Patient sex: F
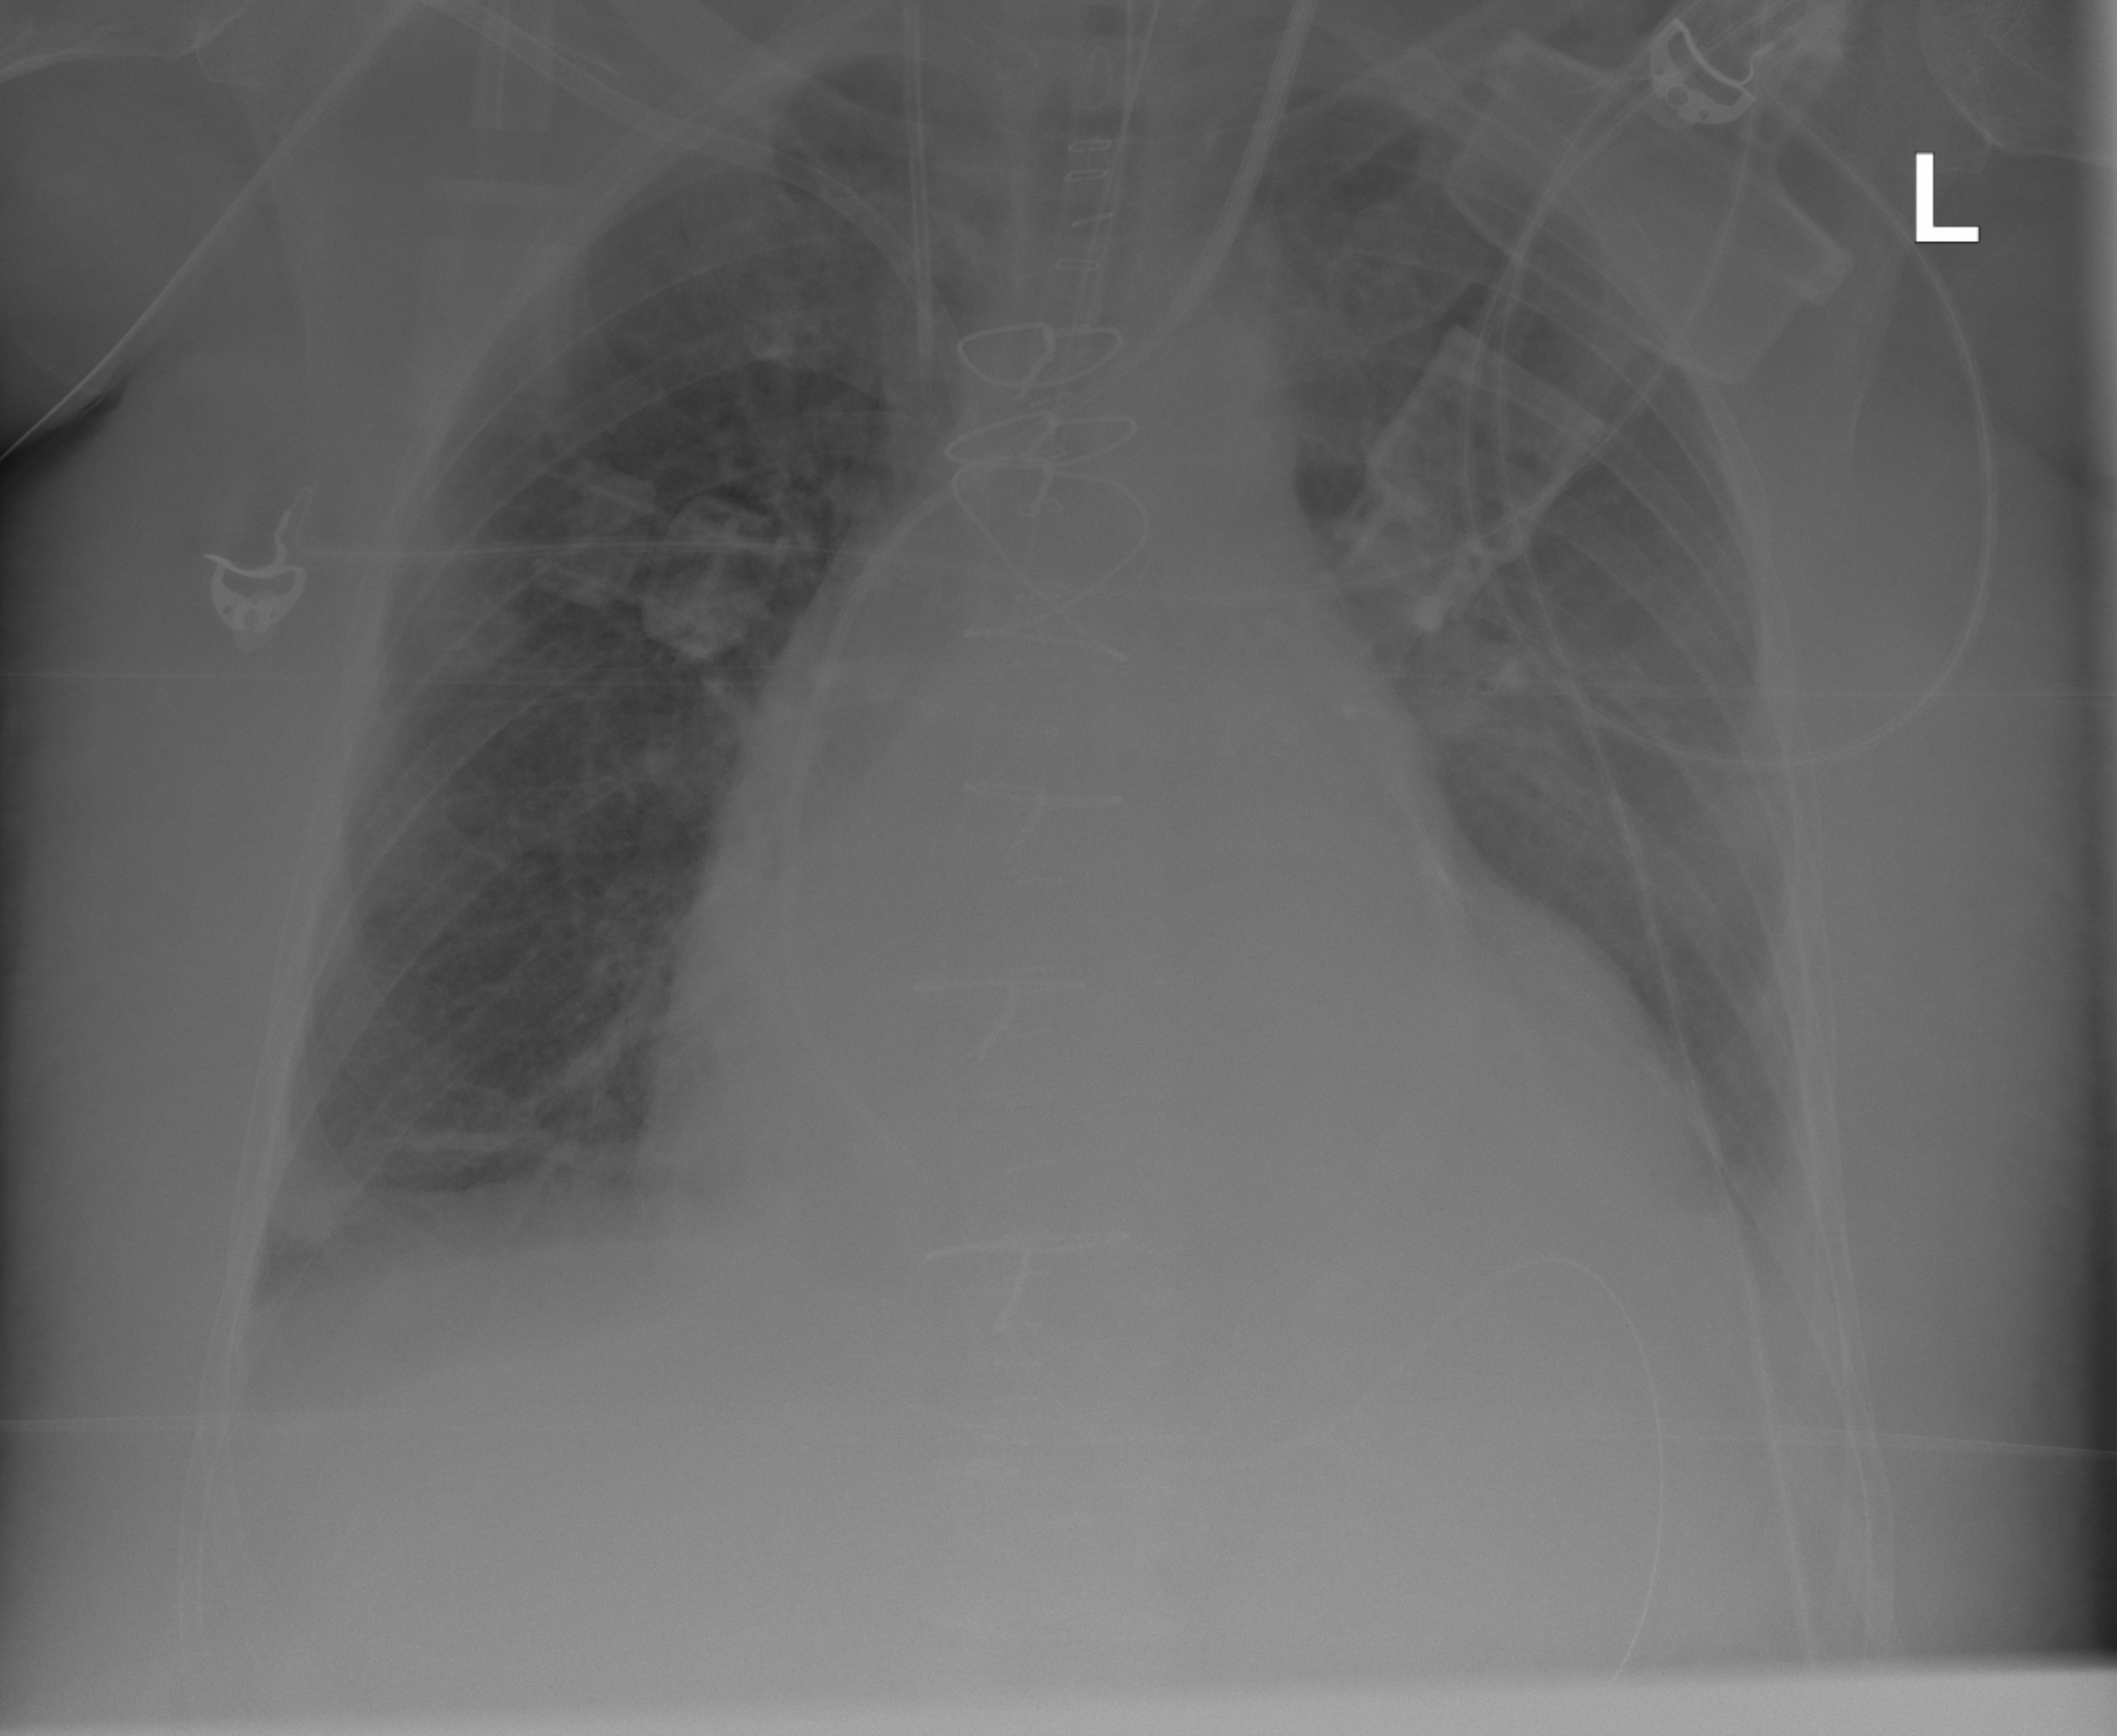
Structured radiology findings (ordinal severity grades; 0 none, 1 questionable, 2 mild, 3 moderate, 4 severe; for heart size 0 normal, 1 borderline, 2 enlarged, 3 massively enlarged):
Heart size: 2
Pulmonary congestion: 2
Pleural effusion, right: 2
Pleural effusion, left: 2
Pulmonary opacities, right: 2
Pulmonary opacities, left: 1
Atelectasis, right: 2
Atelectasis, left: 2